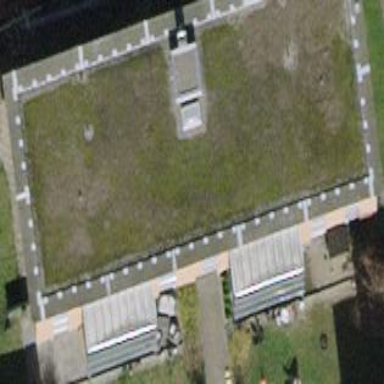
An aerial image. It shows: Flat-roofed apartment building.